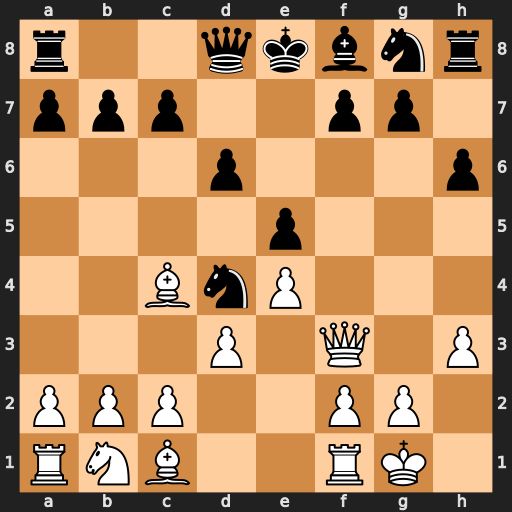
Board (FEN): r2qkbnr/ppp2pp1/3p3p/4p3/2BnP3/3P1Q1P/PPP2PP1/RNB2RK1
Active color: w
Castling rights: kq
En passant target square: -
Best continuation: Qxf7#